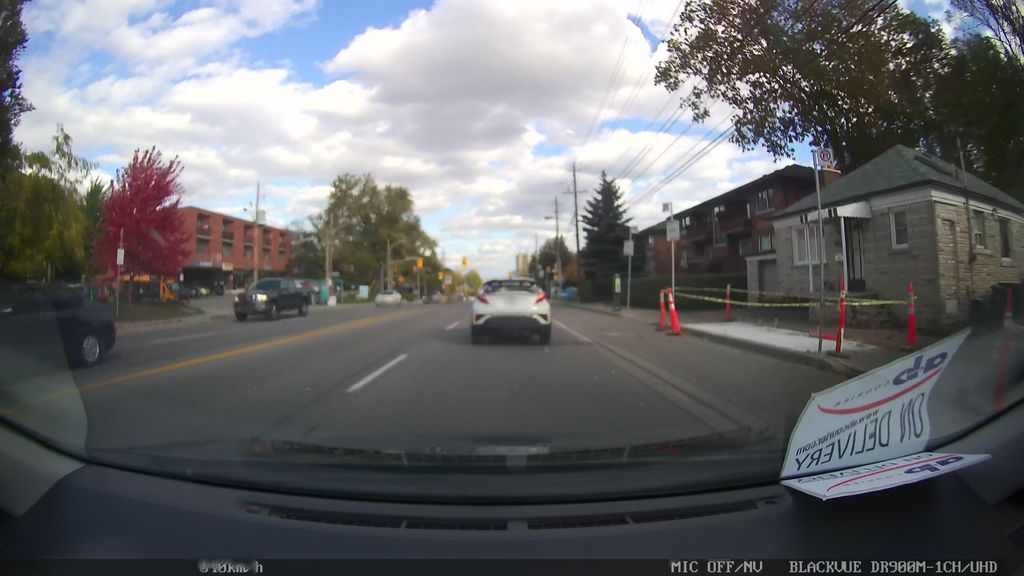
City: toronto